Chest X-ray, PA view. Patient: 58 years old, sex M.
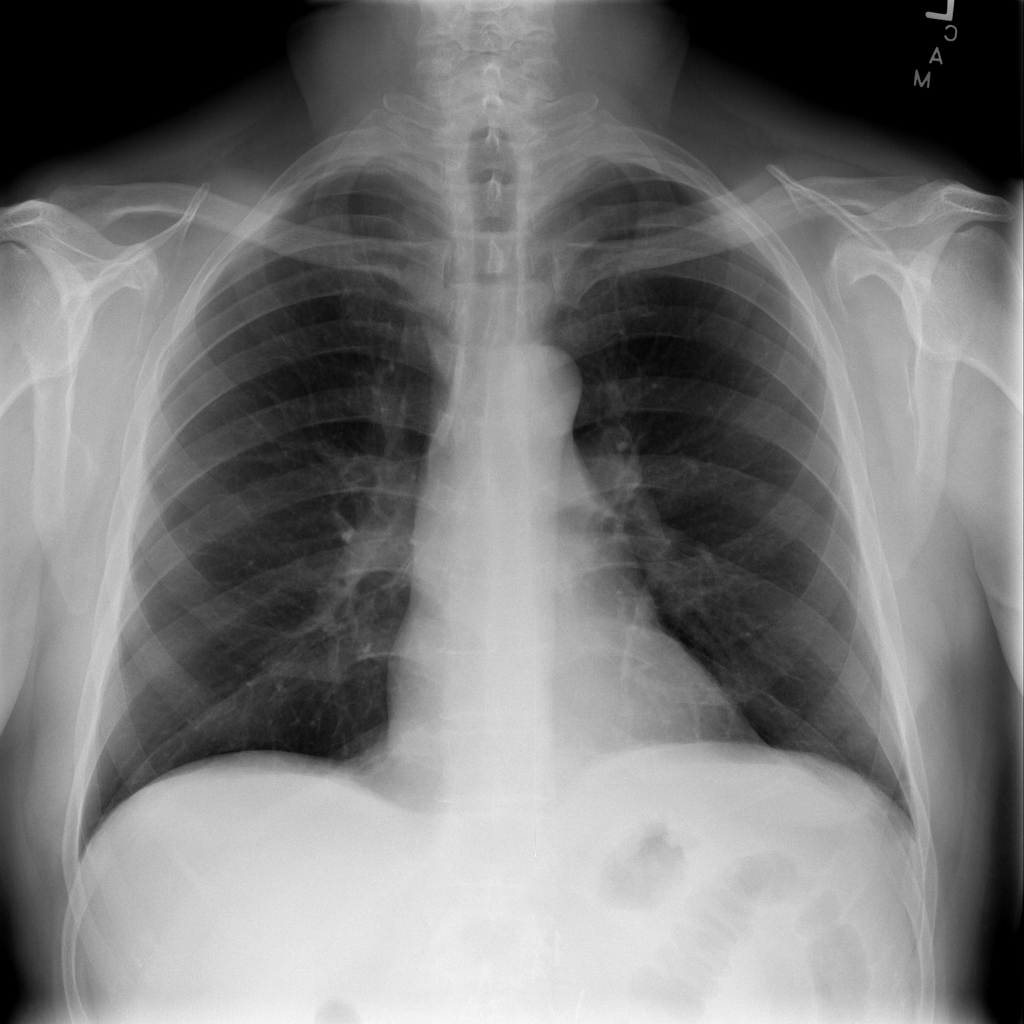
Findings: No Finding